Field crop: maize
Growth stage: 2
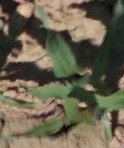
Species: maize